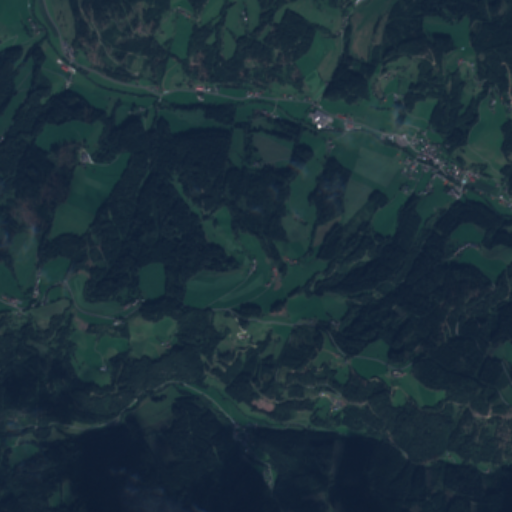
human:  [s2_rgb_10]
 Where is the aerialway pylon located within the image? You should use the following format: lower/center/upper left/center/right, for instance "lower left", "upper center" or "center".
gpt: The aerialway pylon is located in the upper right of the image.
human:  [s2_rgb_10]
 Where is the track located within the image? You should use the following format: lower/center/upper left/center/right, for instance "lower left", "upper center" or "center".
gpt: The track is located in the upper right of the image.
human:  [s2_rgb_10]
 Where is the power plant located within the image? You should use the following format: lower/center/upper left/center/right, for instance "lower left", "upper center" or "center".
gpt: There is no power plant in the image.